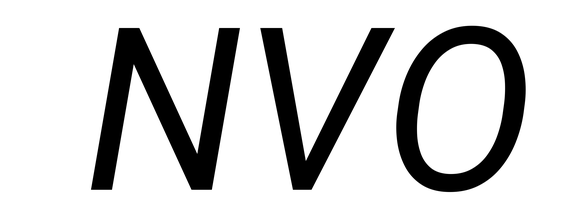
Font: Roboto-Italic_Italic